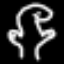
Label: frog